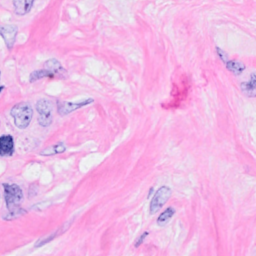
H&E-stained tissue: Breast